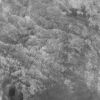
Atmospheric dust classification: not_dusty